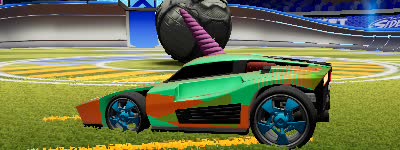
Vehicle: breakout